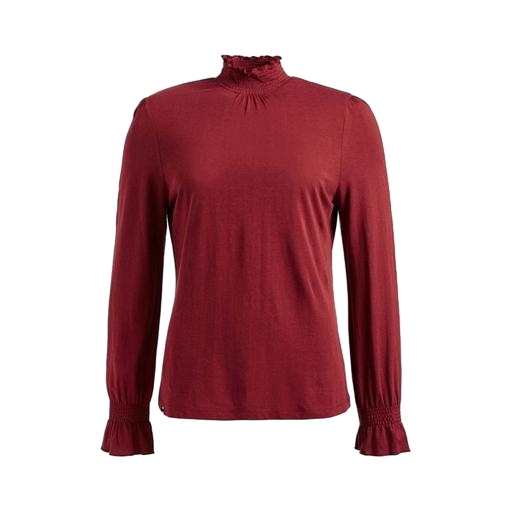
high-neck top, red petite high-low mock-neck top only macy, red mock-neck cutout top only macy, white background